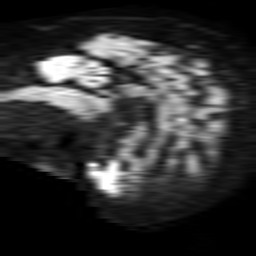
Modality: TRACE
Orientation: sagittal
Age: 76
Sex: male
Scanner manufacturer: philips
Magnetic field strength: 1.5 T
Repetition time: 3.508 s
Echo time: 0.07078 s